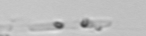
Label: Skeletonema